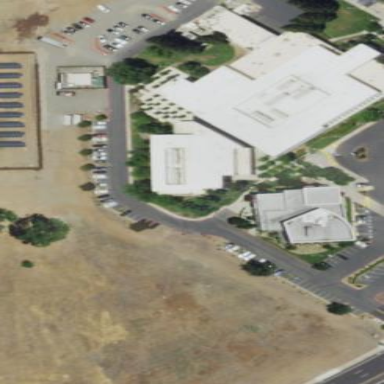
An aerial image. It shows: Hospital building.